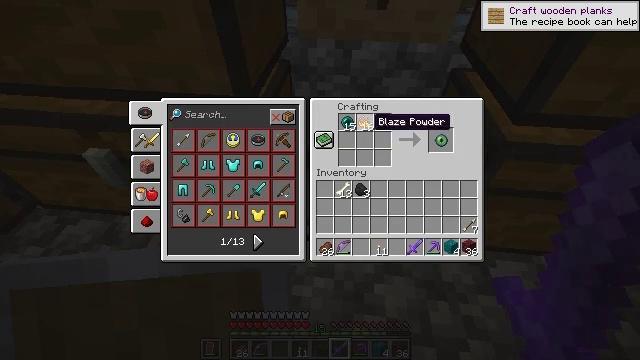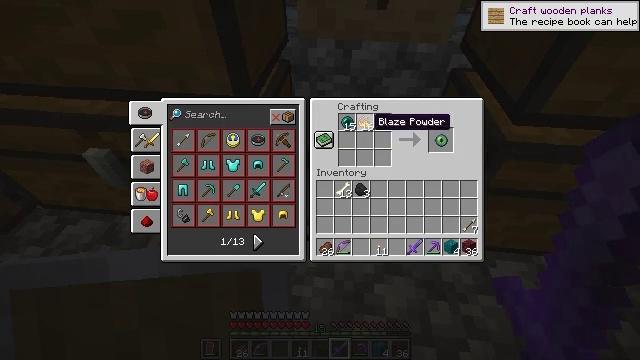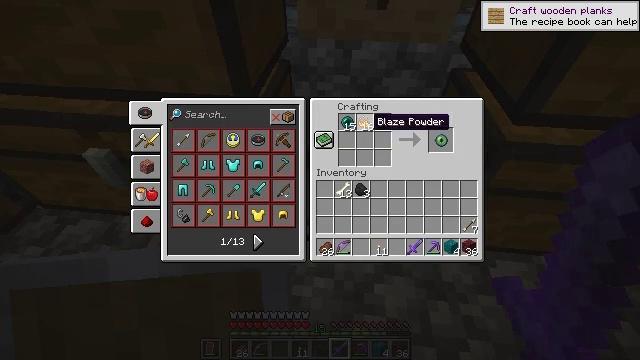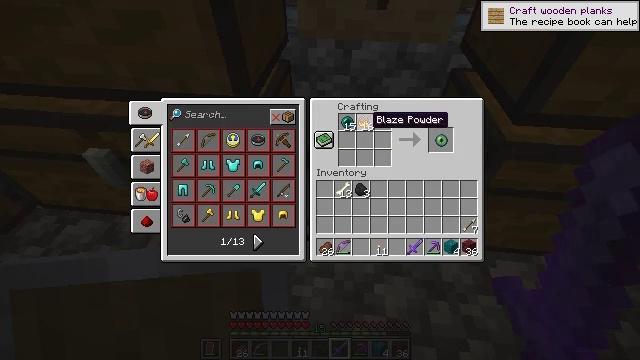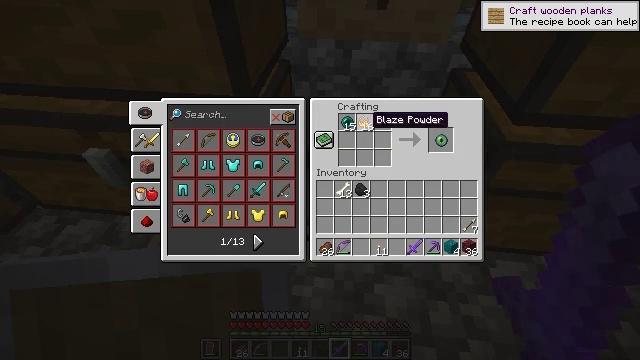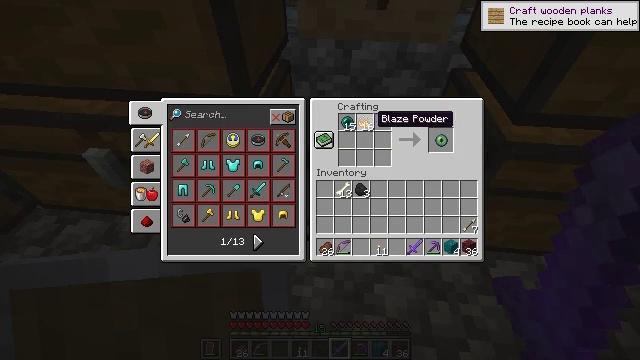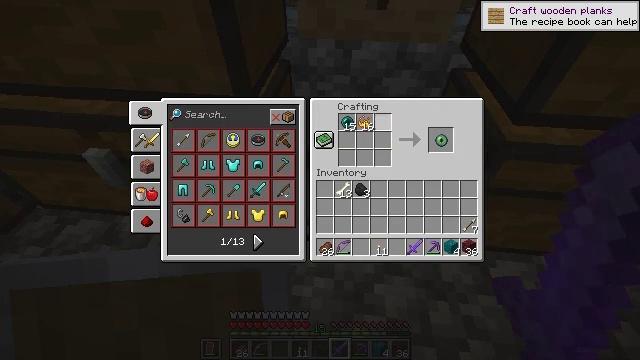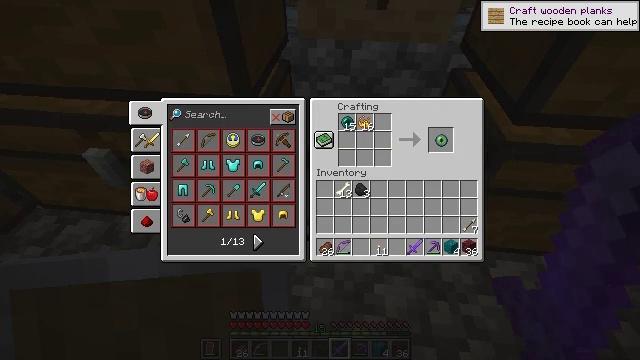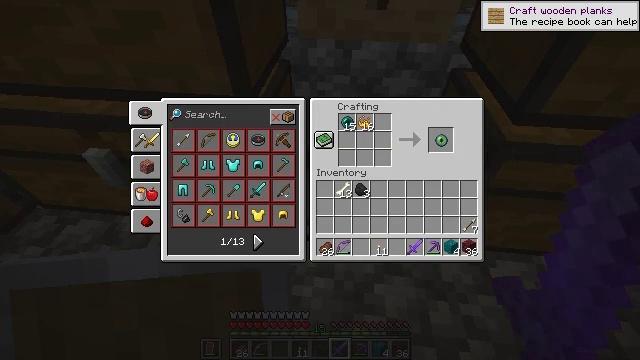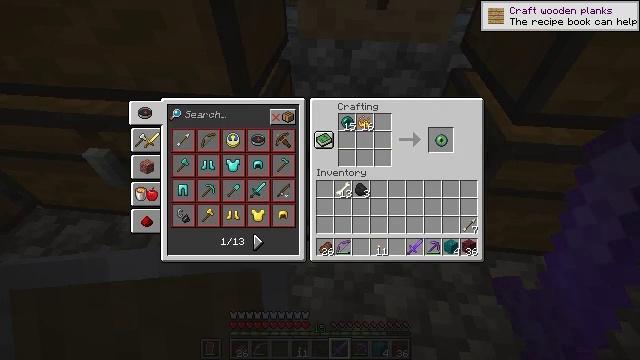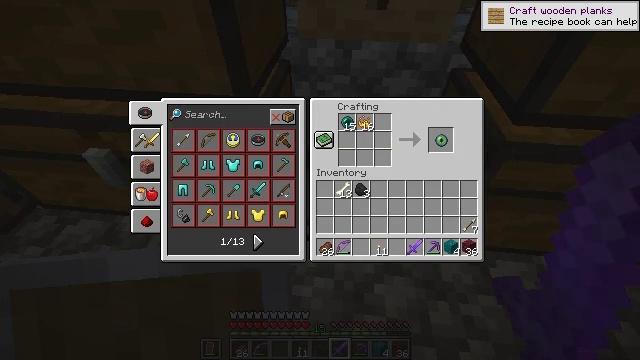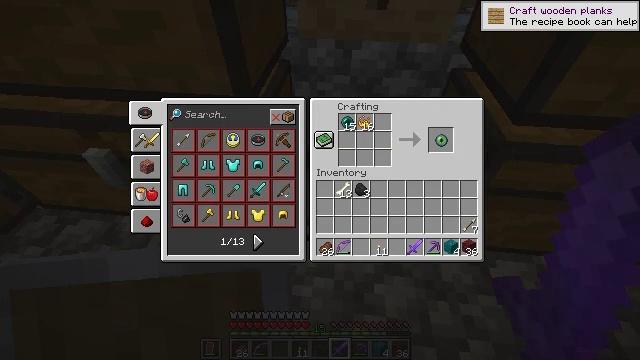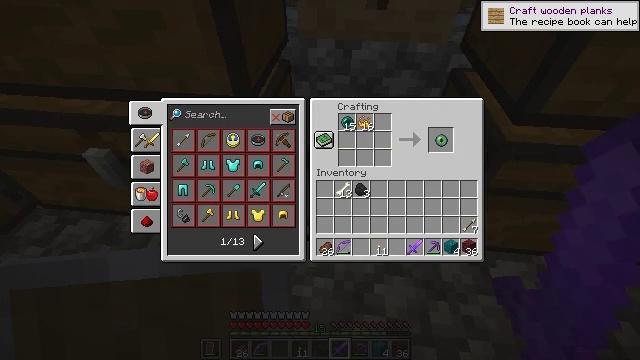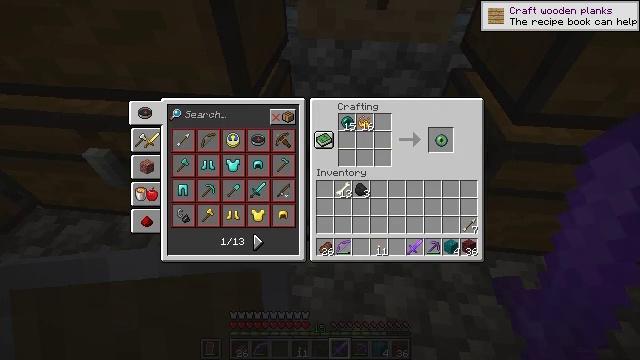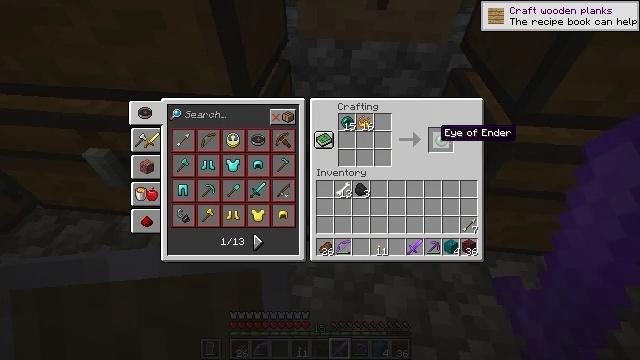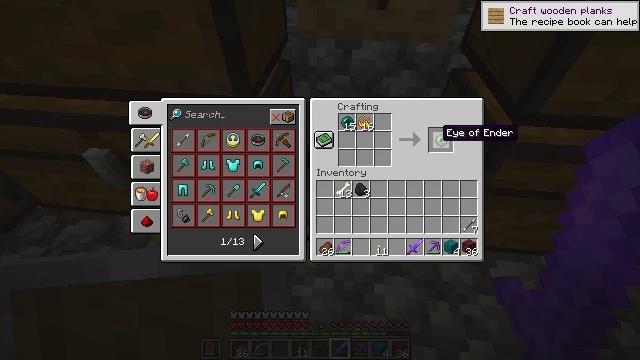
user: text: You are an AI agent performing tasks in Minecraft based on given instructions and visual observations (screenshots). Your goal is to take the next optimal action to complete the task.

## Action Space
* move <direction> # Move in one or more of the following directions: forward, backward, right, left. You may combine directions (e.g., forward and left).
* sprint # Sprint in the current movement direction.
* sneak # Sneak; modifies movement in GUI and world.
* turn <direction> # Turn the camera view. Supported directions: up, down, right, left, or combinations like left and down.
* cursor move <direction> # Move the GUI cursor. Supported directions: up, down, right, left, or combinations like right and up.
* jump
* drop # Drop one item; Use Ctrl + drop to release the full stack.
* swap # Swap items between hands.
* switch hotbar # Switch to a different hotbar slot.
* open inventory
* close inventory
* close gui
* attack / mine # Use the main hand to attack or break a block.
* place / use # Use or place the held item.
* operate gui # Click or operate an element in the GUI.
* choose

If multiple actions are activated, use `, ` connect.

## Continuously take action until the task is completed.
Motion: motion action
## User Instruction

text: Craft the ender eye using an ender pearl and blaze powder.
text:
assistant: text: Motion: no_op
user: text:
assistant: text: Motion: no_op
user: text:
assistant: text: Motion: no_op
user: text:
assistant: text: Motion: no_op
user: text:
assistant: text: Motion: no_op
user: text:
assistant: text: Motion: turn right
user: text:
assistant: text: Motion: turn right
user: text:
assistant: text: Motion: turn right
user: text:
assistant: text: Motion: turn right
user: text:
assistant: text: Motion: no_op
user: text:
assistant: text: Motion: no_op
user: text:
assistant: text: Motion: no_op
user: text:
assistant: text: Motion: no_op
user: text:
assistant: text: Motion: no_op
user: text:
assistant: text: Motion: no_op
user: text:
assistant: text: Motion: no_op
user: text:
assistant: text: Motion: no_op
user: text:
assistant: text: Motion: no_op
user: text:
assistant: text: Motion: no_op
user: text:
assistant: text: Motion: no_op
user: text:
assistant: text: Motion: no_op
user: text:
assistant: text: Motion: no_op
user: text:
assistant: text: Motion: no_op
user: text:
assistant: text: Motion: no_op
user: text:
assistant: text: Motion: no_op
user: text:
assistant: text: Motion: no_op
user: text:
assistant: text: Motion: no_op
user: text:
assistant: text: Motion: no_op
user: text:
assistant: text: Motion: no_op
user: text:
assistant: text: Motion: no_op